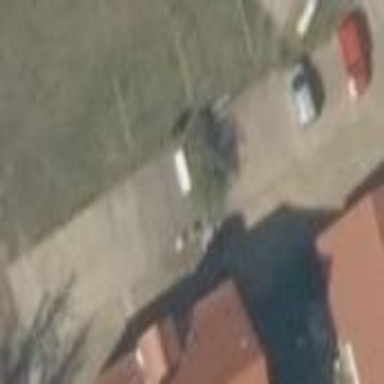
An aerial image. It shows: Parking area with surface.